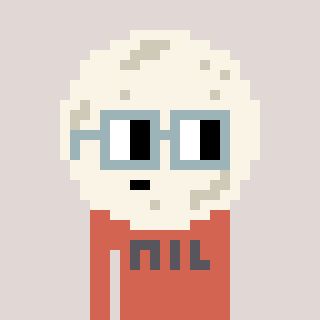
a pixel art character with square dark gray glasses, a moon-shaped head and a peachy-colored body on a warm background